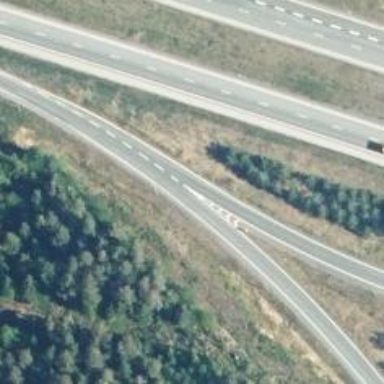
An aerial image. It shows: Asphalt motorway link.